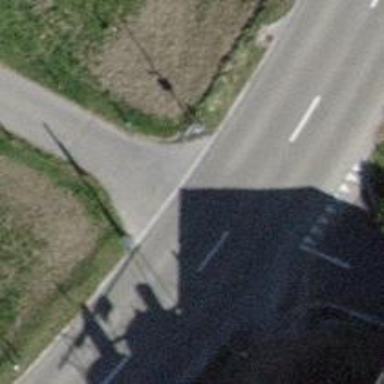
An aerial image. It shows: Tertiary road with asphalt surface.